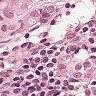
Metastatic tissue present: yes